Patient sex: F
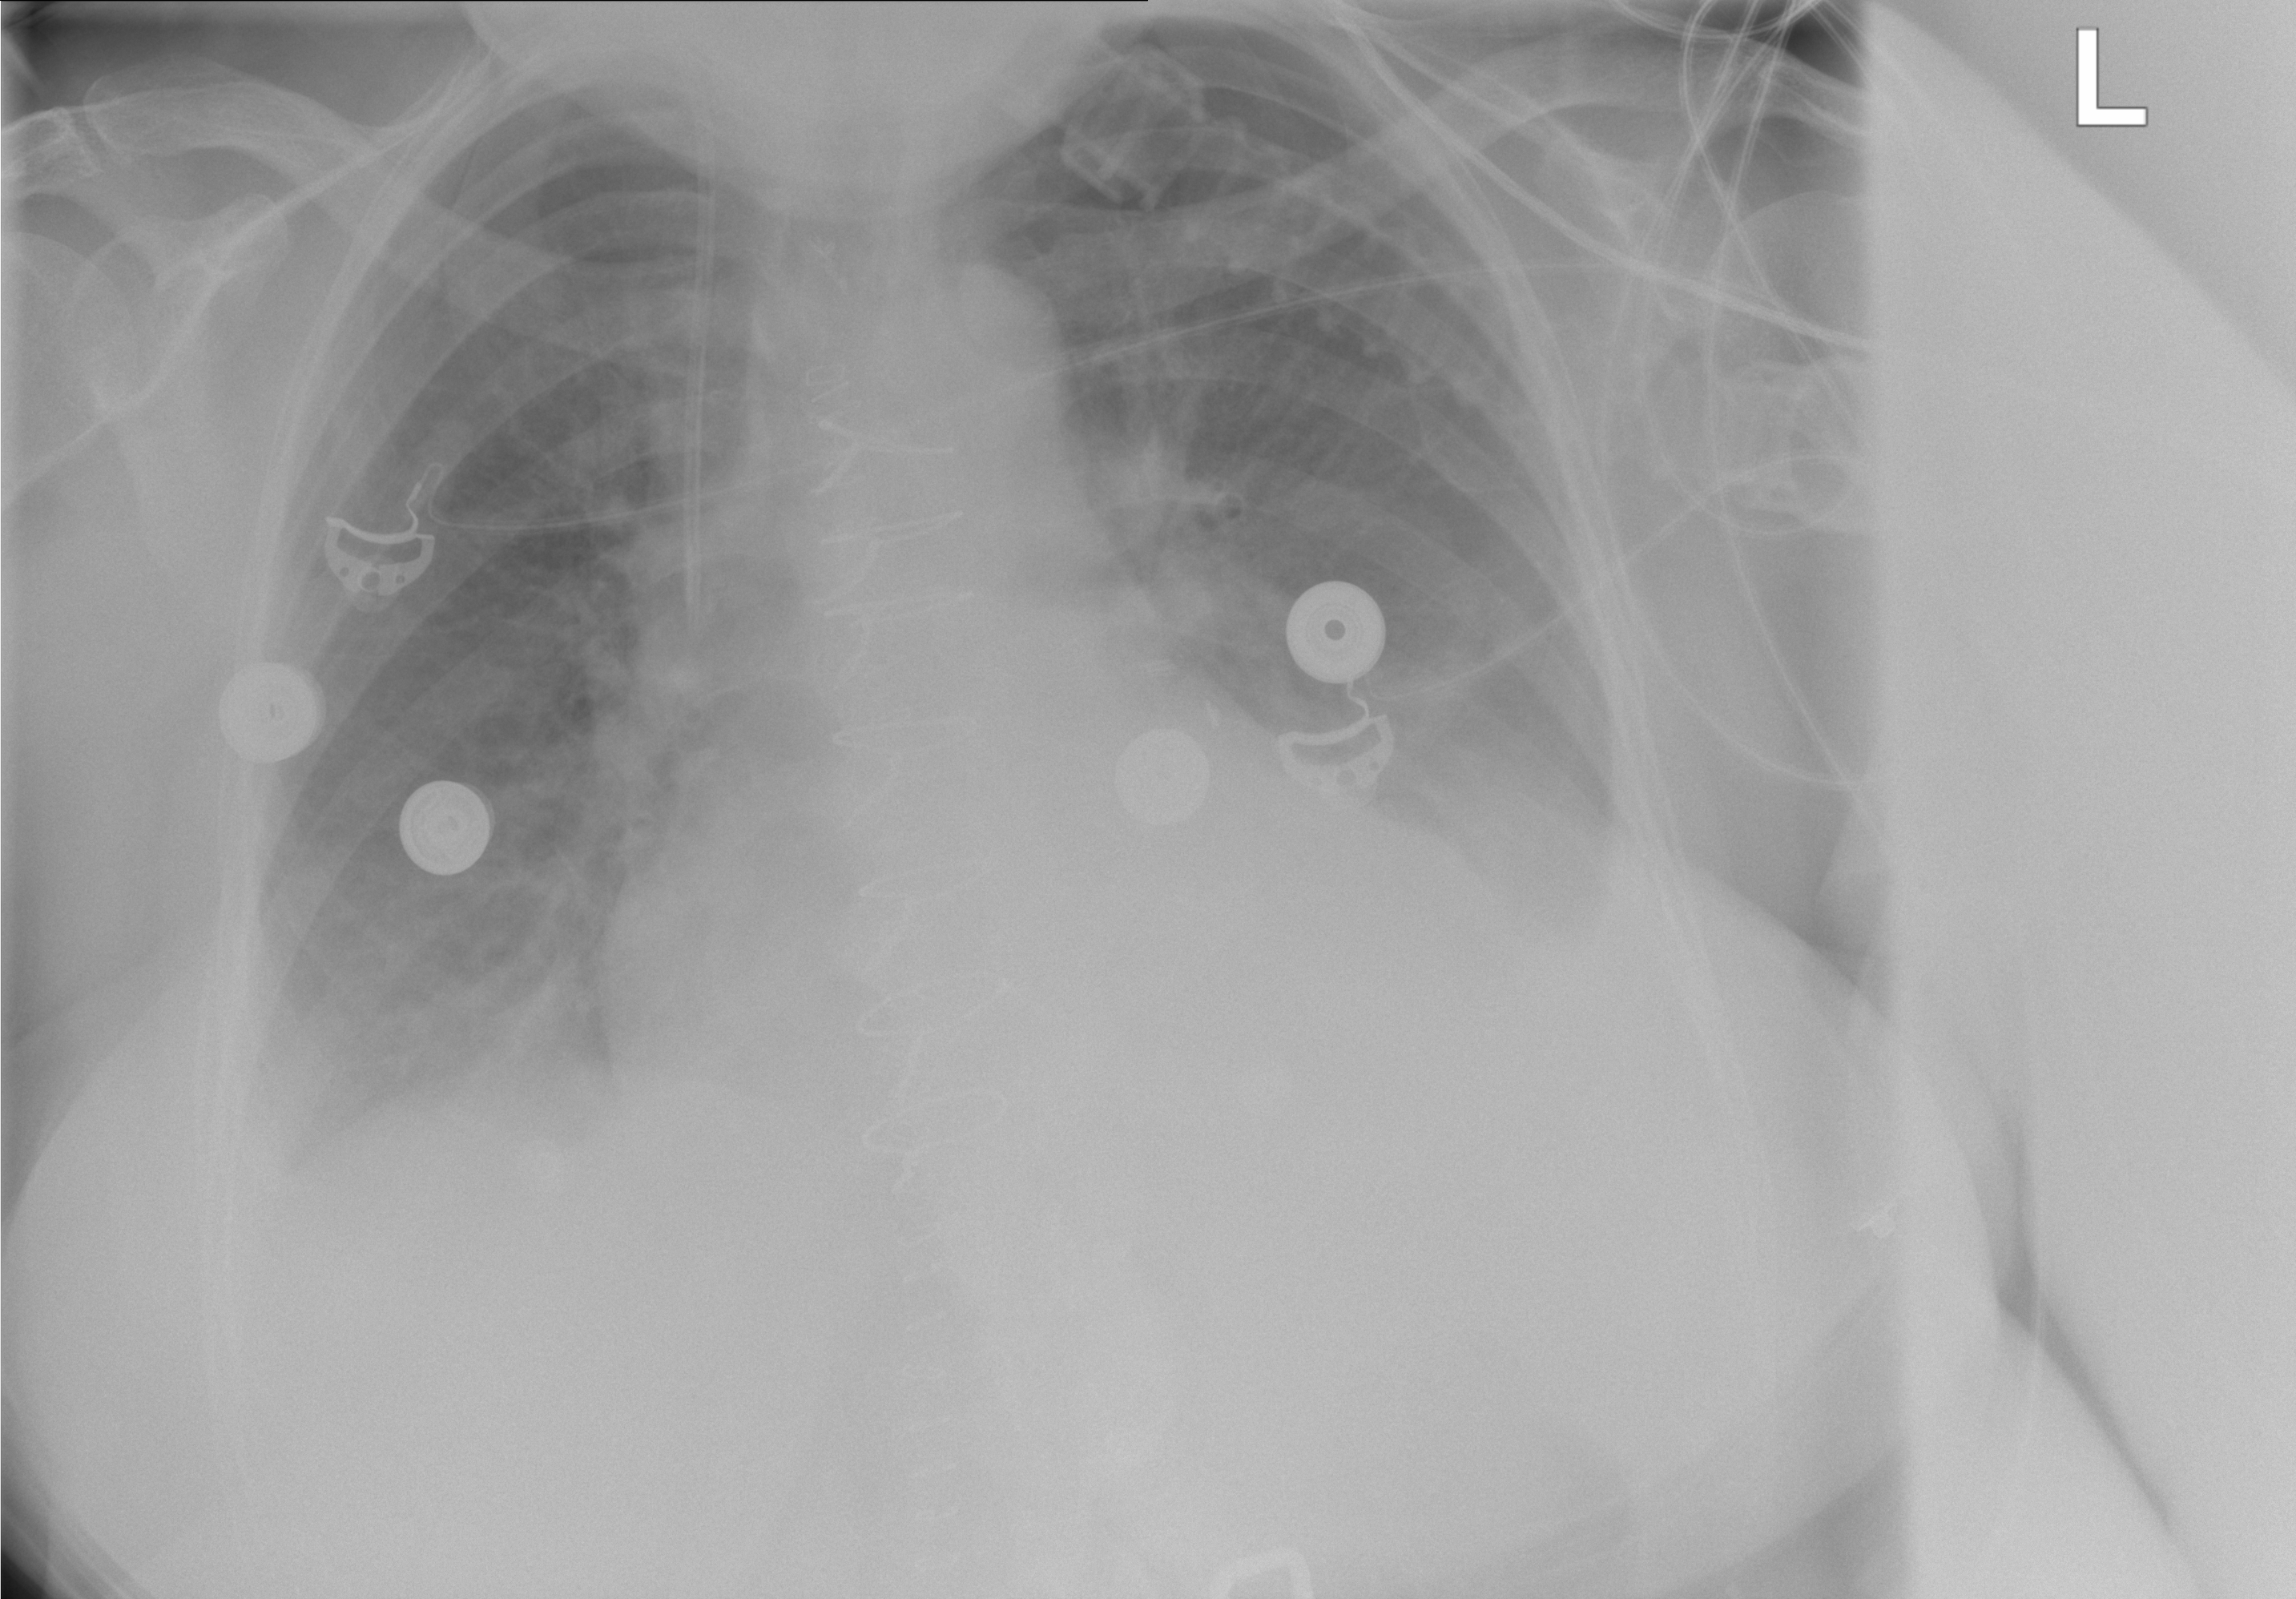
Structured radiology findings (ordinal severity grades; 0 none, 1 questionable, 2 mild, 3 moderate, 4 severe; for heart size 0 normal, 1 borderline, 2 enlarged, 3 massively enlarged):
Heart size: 2
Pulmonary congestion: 0
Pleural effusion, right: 1
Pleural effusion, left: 2
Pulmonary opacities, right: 0
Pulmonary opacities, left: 0
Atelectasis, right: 1
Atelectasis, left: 2